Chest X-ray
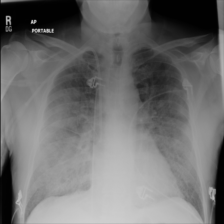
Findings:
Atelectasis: negative
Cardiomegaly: negative
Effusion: negative
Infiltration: positive
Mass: negative
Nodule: negative
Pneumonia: negative
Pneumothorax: negative
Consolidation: negative
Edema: negative
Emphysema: negative
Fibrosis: negative
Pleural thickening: negative
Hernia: negative